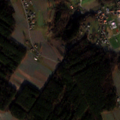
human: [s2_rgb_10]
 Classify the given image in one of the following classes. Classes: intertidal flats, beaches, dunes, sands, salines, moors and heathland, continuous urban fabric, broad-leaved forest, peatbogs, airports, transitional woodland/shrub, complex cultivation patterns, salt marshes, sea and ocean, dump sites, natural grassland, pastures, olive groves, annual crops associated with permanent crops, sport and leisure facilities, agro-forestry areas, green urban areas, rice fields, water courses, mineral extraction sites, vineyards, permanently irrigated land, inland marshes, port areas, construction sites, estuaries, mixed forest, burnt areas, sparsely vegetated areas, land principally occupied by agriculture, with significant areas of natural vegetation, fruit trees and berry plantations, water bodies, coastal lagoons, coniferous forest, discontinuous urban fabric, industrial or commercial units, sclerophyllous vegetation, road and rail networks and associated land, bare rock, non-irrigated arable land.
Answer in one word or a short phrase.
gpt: non-irrigated arable land, complex cultivation patterns, coniferous forest, mixed forest